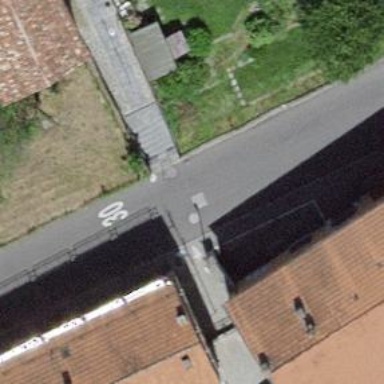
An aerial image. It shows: Set of steps on the road.